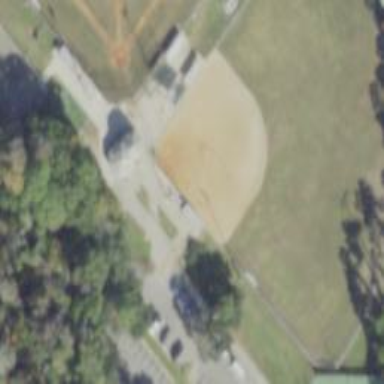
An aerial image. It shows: Baseball pitch for leisure land activities.